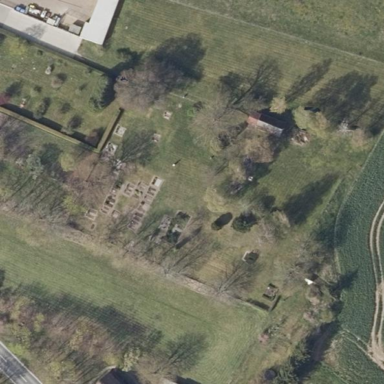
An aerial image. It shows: Cemetery.